Breast ultrasound image
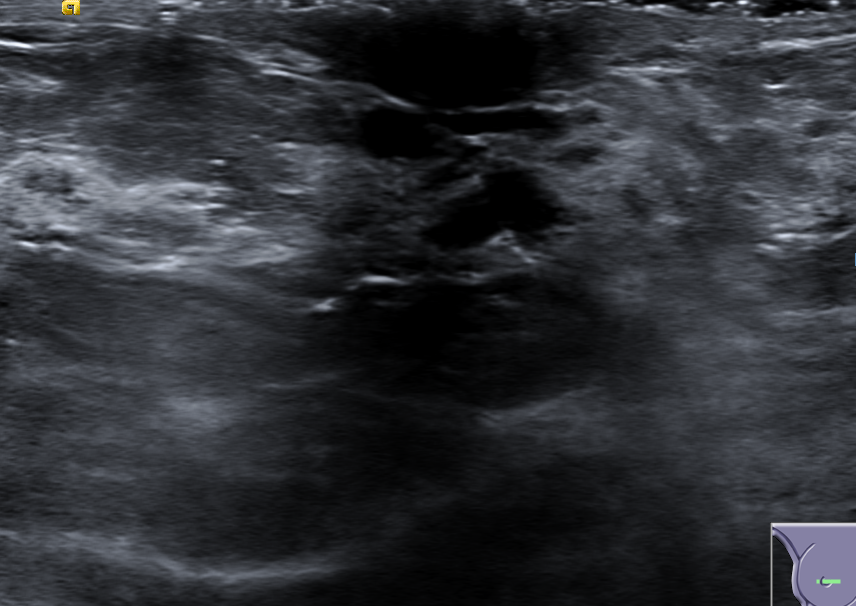
Diagnosis: benign